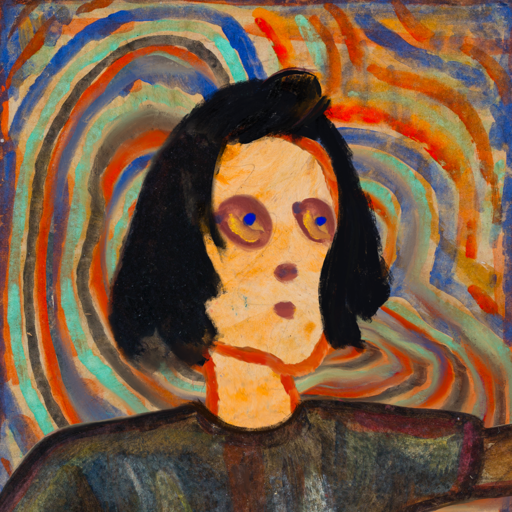
Background: Sisters, Head And Neck Side: Experience, Face Side: Mother_And_Son_Son, Bust: Mosgoul, Hair Side: Mosgoul, Head Accessory: Blank, Second Necklace: Blank, Necklace: Blank, Baby: Blank